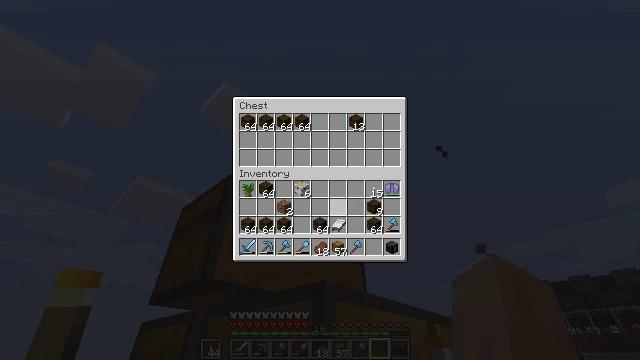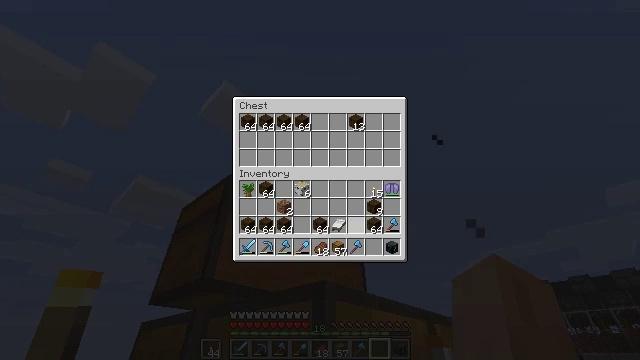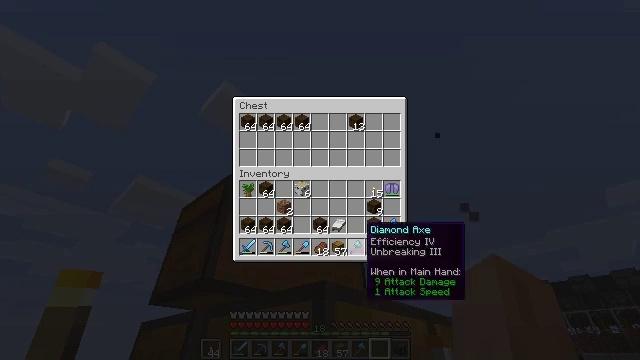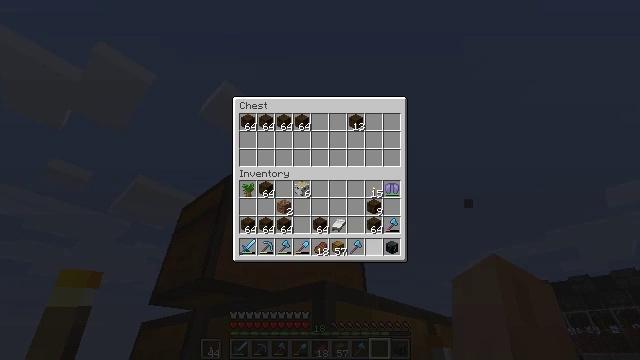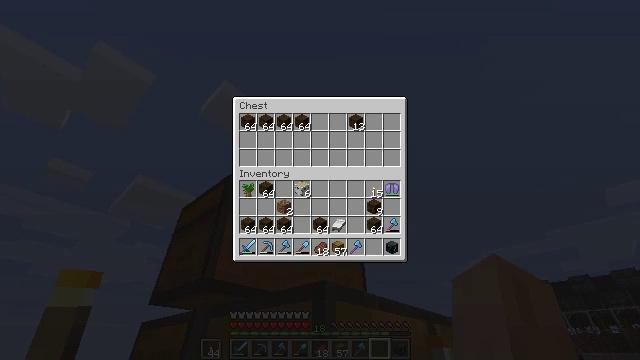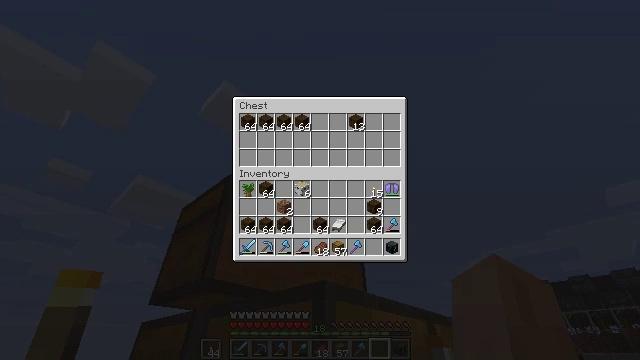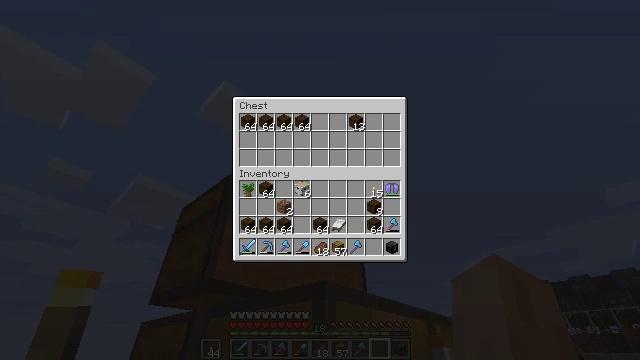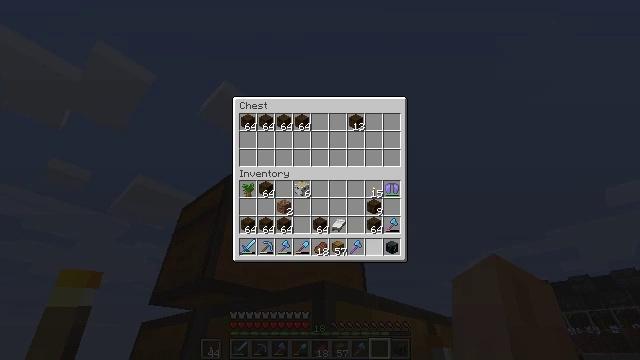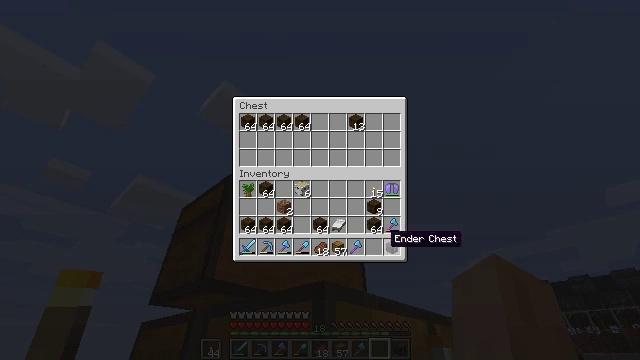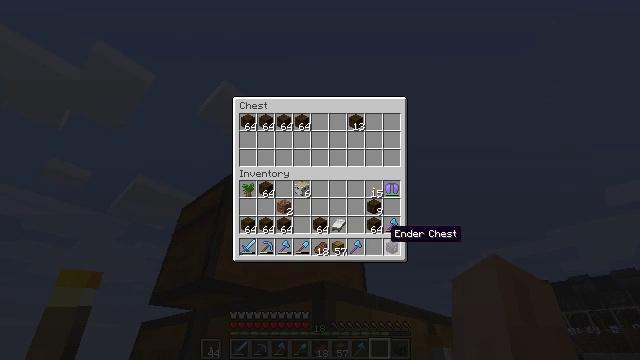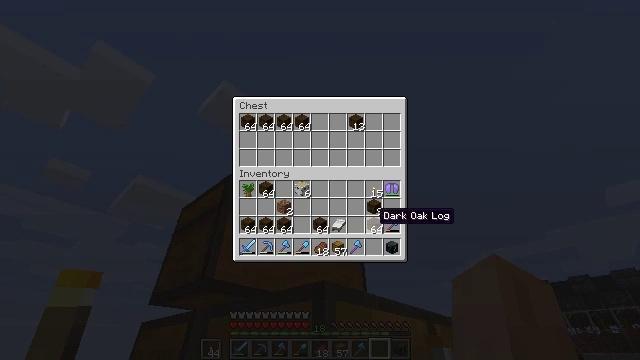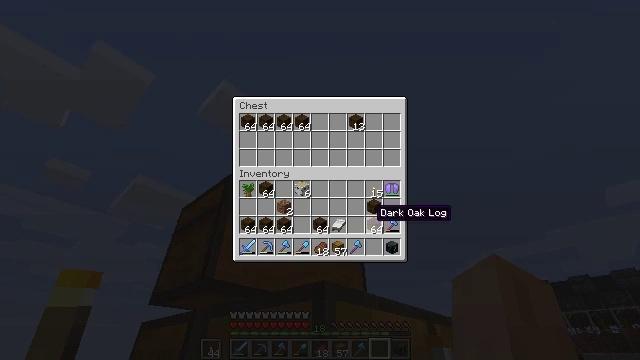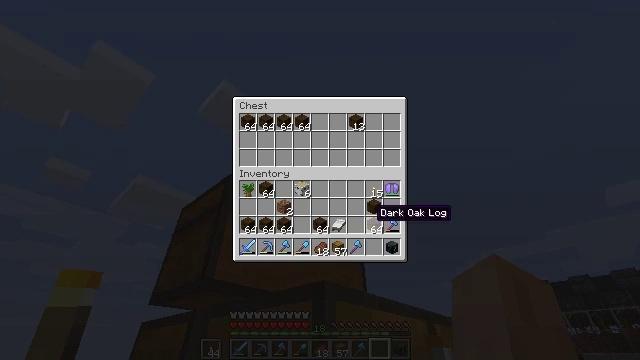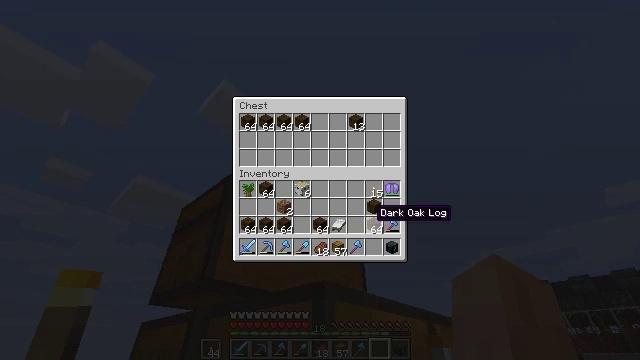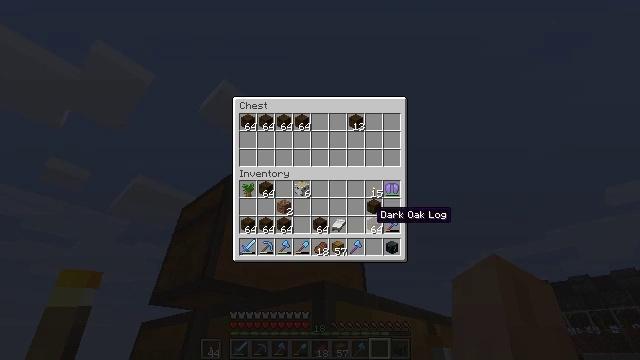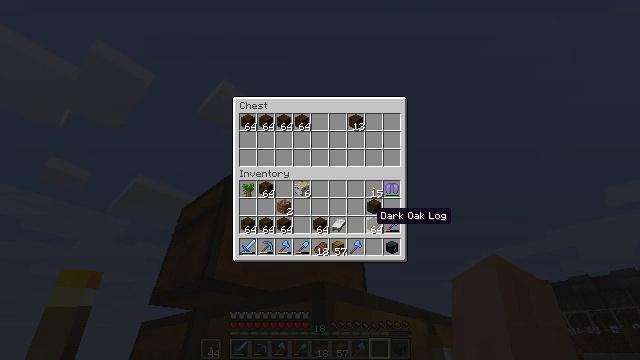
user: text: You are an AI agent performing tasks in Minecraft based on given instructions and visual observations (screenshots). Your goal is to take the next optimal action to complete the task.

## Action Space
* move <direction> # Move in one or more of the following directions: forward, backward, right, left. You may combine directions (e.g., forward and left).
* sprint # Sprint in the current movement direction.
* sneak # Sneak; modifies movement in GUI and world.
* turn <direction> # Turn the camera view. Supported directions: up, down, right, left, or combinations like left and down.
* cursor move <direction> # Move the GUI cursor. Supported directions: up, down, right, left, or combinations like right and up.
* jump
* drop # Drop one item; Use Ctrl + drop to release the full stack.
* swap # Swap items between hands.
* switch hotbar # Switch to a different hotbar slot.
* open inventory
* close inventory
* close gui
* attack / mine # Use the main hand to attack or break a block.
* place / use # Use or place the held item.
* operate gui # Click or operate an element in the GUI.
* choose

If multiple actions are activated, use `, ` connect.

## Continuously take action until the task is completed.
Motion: motion action
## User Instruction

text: Gather the shulker box for storage.
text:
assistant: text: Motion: cursor move right and down
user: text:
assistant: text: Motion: cursor move right and down
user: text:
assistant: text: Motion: cursor move down
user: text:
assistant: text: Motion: cursor move right and down
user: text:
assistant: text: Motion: no_op
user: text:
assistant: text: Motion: no_op
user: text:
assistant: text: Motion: cursor move up
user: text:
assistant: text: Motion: cursor move up
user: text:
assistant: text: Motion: no_op
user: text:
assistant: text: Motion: cursor move left and up
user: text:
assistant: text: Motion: no_op
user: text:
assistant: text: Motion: sneak
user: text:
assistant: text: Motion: sneak
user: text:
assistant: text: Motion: sneak
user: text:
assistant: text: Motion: sneak
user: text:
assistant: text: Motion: sneak, operate gui
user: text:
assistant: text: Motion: sneak, operate gui
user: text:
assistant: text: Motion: sneak, cursor move up
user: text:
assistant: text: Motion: sneak
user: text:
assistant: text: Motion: sneak
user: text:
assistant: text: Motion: sneak, operate gui
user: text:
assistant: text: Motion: sneak, operate gui
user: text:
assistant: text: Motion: sneak, operate gui
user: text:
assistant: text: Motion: sneak, cursor move left
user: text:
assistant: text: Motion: sneak, cursor move left and down
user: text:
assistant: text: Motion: sneak, cursor move left and down
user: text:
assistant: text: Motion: sneak
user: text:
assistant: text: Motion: sneak
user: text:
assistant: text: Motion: sneak
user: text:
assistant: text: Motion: sneak